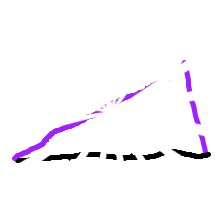
Shape: triangle